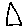
Label: triangle